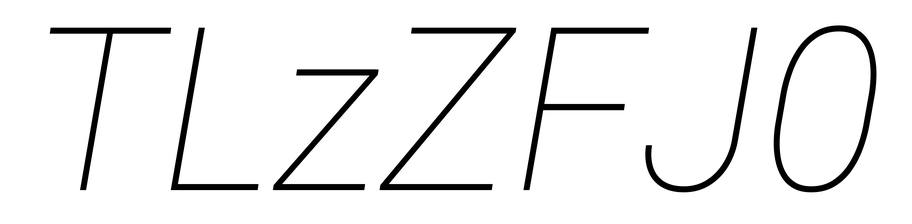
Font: Roboto-Italic_Thin_Italic